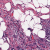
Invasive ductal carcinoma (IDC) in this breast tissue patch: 1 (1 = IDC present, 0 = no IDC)